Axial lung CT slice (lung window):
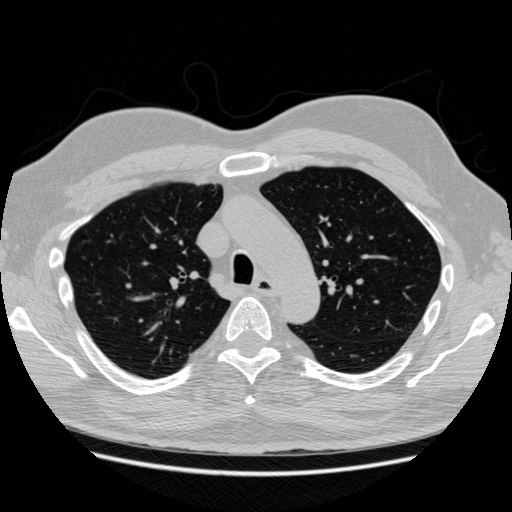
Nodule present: no